Question: I need to use IE8.
I want to put some div's inside a jquery tab. The content is appearing but it's outside of the tab border:

I've tried removing the border with '#tabs {border: none}' which works but I'd rather the border be there.
This is the HTML for the page (Stripped down):
'''
<div class="ui-widget">
<!-- Tabs -->
<h2 class="demoHeaders">
Codes</h2>
<div id="tabs">
<ul>
<li><a href="#tabs-1">GT2</a></li>
<li><a href="#tabs-2">GT3</a></li>
<li><a href="#tabs-3">GT4</a></li>
</ul>
<div id="tabs-1">
<div id="container">
<div id="questionActions">
Phasellus mattis tincidunt nibh. Cras orci urna, bl
</div>
<!-------------------------------------------ADD CONTENT BELOW THIS LINE---------------------------------------->
<!-----------------------------------------------Slide 1----------------------------------------------->
<div class="content" id="slide1">
<div class="slideText">
<strong>Nam dui erat, auctor a</strong><br />
Phasellus mattis tincidunt nibh. Cras orci urna, blandit id, pretium vel, aliquet
ornare, felis. Maecenas scelerisque sem non nisl. Fusce sed lorem in enim dictum
bibendum.
</div>
</div>
</div>
</div>
<div id="tabs-2">
Phasellus
</div>
<div id="tabs-3">
Nam dui erat,
</div>
</div>
</div>
'''
This is the CSS for the page (Stripped down):
'''
#container
{
position:absolute;
width:99%;
height:93%
}
#questionActions
{
width:99%;
height:20px;
padding:5px;
margin-bottom:1%;
color:white;
background-color:#005293;
}
'''
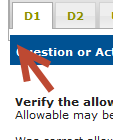
Answer: You need to remove the 'position:absolute' from '#container'.
See <URL>